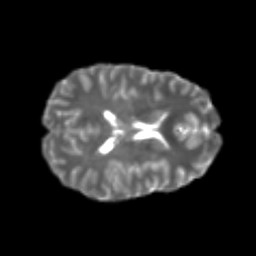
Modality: T2w
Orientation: axial
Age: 22
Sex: female
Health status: healthy
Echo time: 0.074 s